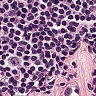
Metastatic tissue present: no